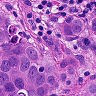
Metastatic tissue present: yes